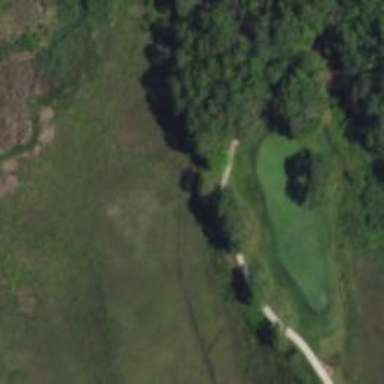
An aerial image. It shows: Path for both roads and golfers.